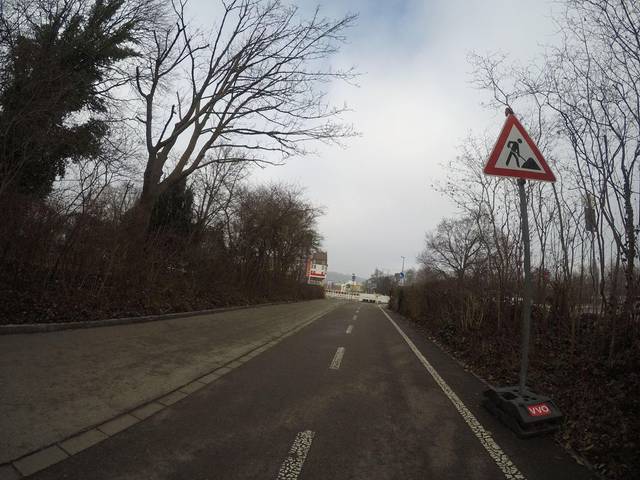
Region: Germany
Coordinates: 48.396, 9.976